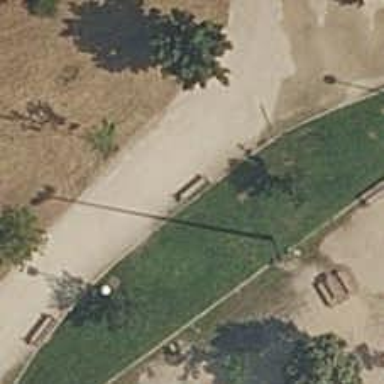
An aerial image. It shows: Brown bench in the vicinity.